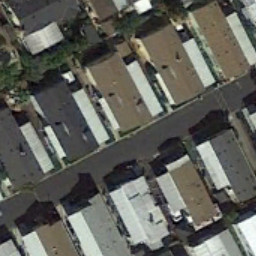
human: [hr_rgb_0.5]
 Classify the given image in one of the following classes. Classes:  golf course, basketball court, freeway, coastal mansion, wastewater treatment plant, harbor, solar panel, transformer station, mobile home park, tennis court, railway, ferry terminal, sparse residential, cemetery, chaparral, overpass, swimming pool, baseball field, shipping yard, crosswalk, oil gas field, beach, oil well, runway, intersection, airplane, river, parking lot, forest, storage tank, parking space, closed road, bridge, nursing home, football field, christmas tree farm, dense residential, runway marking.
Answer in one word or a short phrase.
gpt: mobile home park